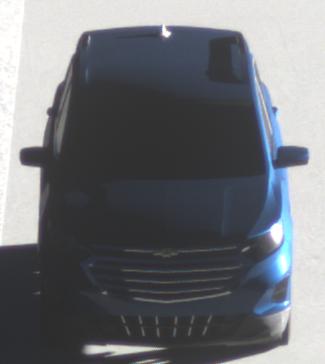
Make: Chevrolet
Model: Equinox
Detailed model: Gen. 2
Model produced from: 2015
Model produced until: 2017
Doors: 5
Color: blue
Road condition: dry road
Daytime: sunrise or sunset
Contrast: high contrast